Question: The image below shows the simple structure I hope to accomplish.The problem I am having is that I am wondering what the best way to structure the second row is - I want to have a background colour spanning the entire width of the page, but I want to split this row into two columns, which are in the centre of the document, and which will stay in the centre a you resize the webpage. How can I do this?
I assume I can then put a margin-top on the image.

Here is my attempt thus far :
'''
<div id="wrapper">
<div id="logo">
<img src="webpageLogo.png" alt="imageOfLogo" width="125" height="125"/>
</div>
<div id="twoCol">
<div id="left">
<p>TextBox Here.</p>
</div>
<div id="right">
<img src="images/laptop.png" alt="An image of a laptop" />
</div>
</div>
<div id="content">
</div>
'''
CSS :
'''
#wrapper
{
margin-left:auto;
margin-right:auto;
text-align:center;
}
#twoCol
{
height : 400px;
text-align: center;
background: red;
}
#left
{
float:left;
text-align:right;
}
#right
{
float:right;
text-align:left;
}
#twoCol{
margin-left:auto;
margin-right:auto;
}
'''
However, the second row here is not displaying as I wish and is not resizing for me. How can I fix this ?
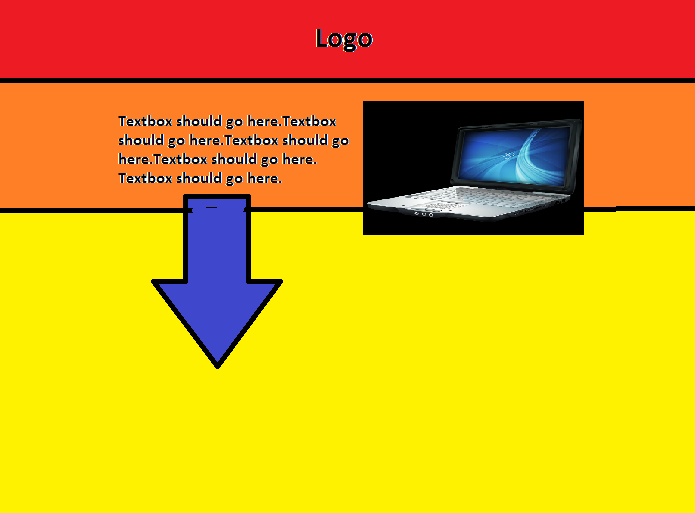
Answer: I've been building stuff like this since before Bootstrap so I'd build it by hand, personally. I'd do it like this:
<URL>
Instead of wrapping the whole page in a containing div, do each page section separately and then add a common '.page' div within each one to set the width and central alignment consistently throughout the document. Then you can us 'display:inline-block' to get the two columns. You could also float the two divs but you'd probably end up needing to use the clearfloat (<URL> fix to prevent the wrapper div from collapsing.